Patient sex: F
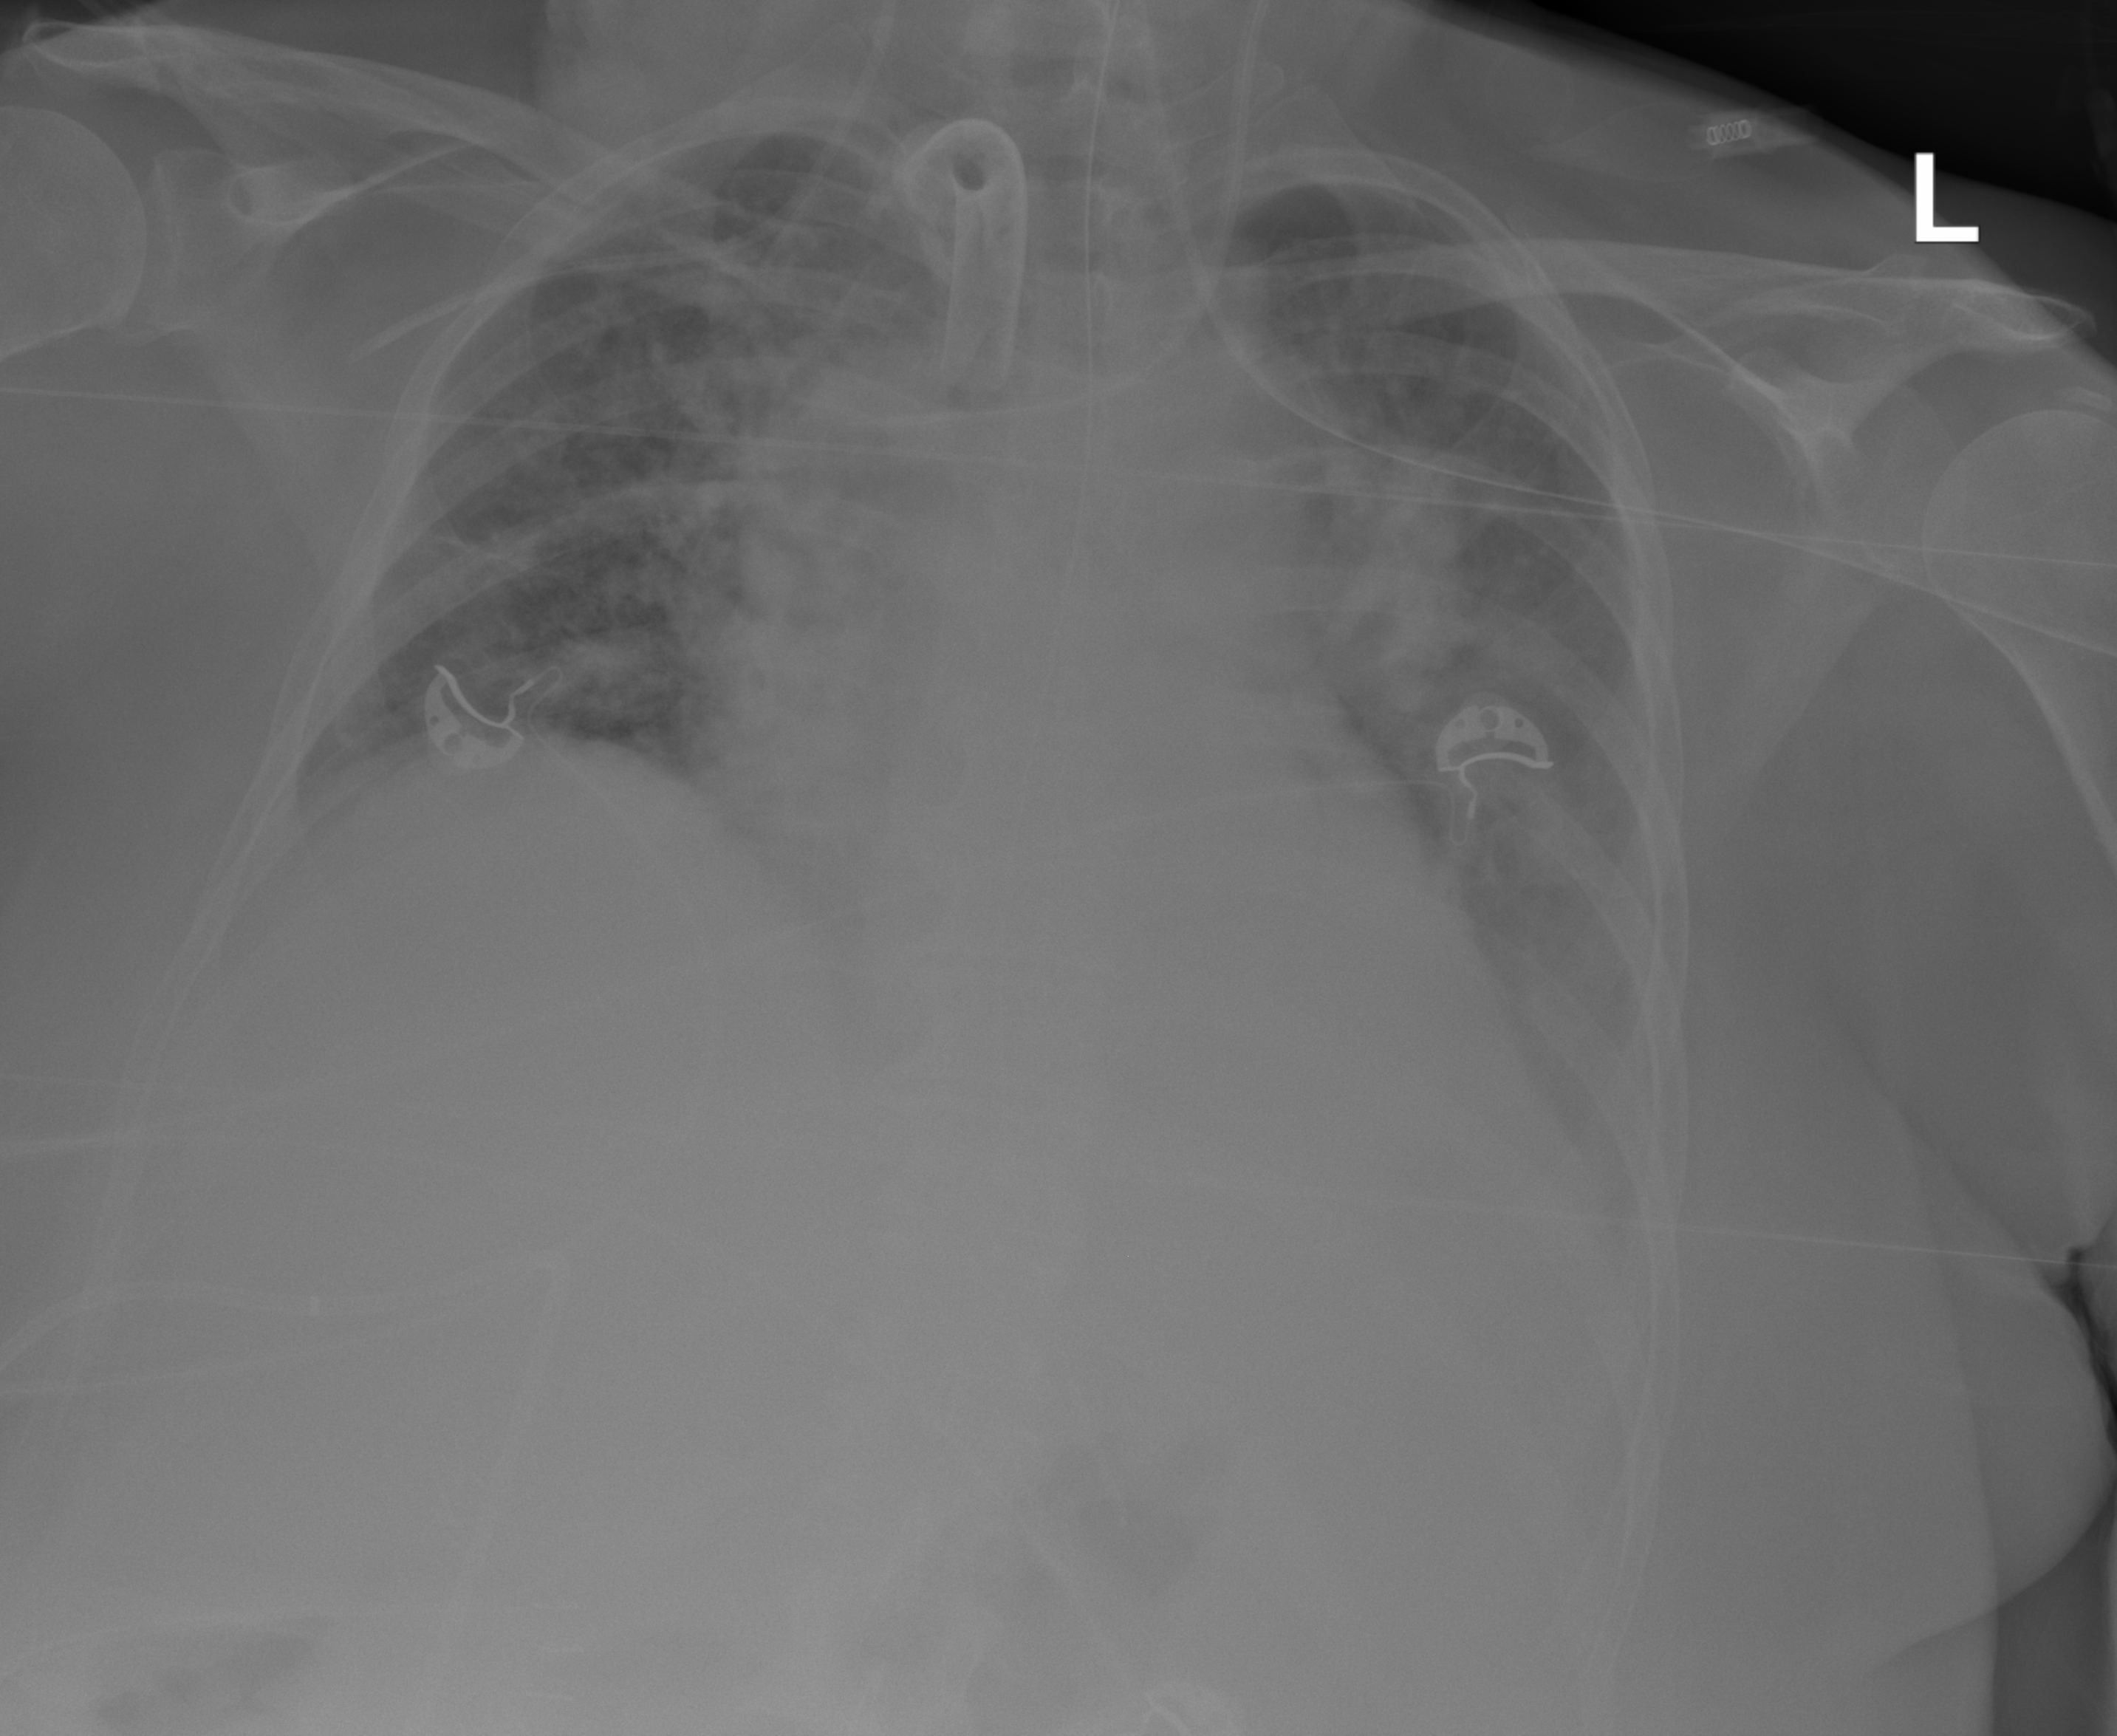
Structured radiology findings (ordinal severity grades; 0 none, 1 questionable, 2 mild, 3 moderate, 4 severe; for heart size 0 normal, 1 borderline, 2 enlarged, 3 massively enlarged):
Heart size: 2
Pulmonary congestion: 2
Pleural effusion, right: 1
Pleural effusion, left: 2
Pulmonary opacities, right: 1
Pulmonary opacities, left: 1
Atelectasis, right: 2
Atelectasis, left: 2